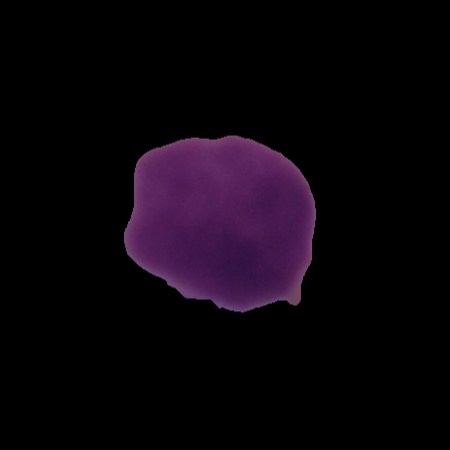
Label: cancer